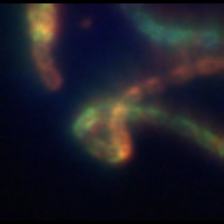
Taxon: Diatom_aggregate
Group: Diatoms